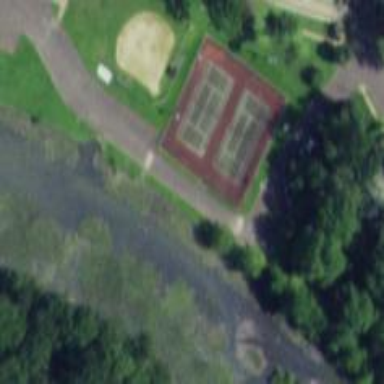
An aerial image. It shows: Tennis court on pitch.